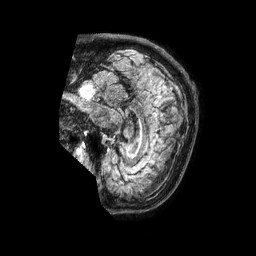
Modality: FLAIR
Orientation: sagittal
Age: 59
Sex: male
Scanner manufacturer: philips
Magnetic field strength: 3 T
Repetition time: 4.8 s
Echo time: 0.34 s